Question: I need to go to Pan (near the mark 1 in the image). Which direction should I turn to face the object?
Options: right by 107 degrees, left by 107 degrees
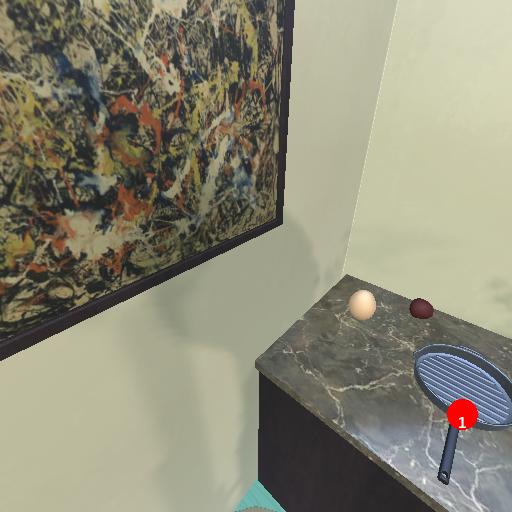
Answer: right by 107 degrees